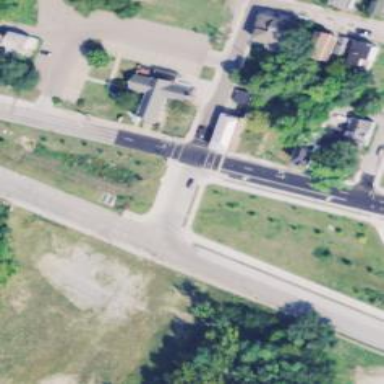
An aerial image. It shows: Footway crossing.